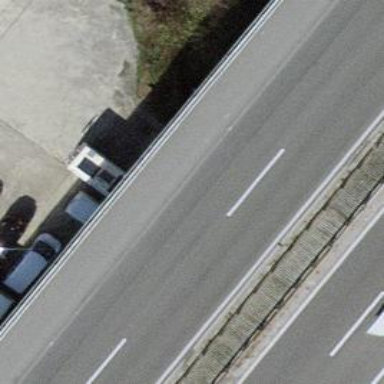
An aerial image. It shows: Bridge over motorway.